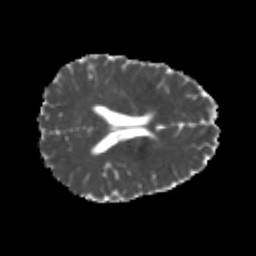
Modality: MD
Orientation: axial
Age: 23
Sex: female
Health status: healthy
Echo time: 0.074 s